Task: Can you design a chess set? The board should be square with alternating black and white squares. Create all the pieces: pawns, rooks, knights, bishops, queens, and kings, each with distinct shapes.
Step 3369:
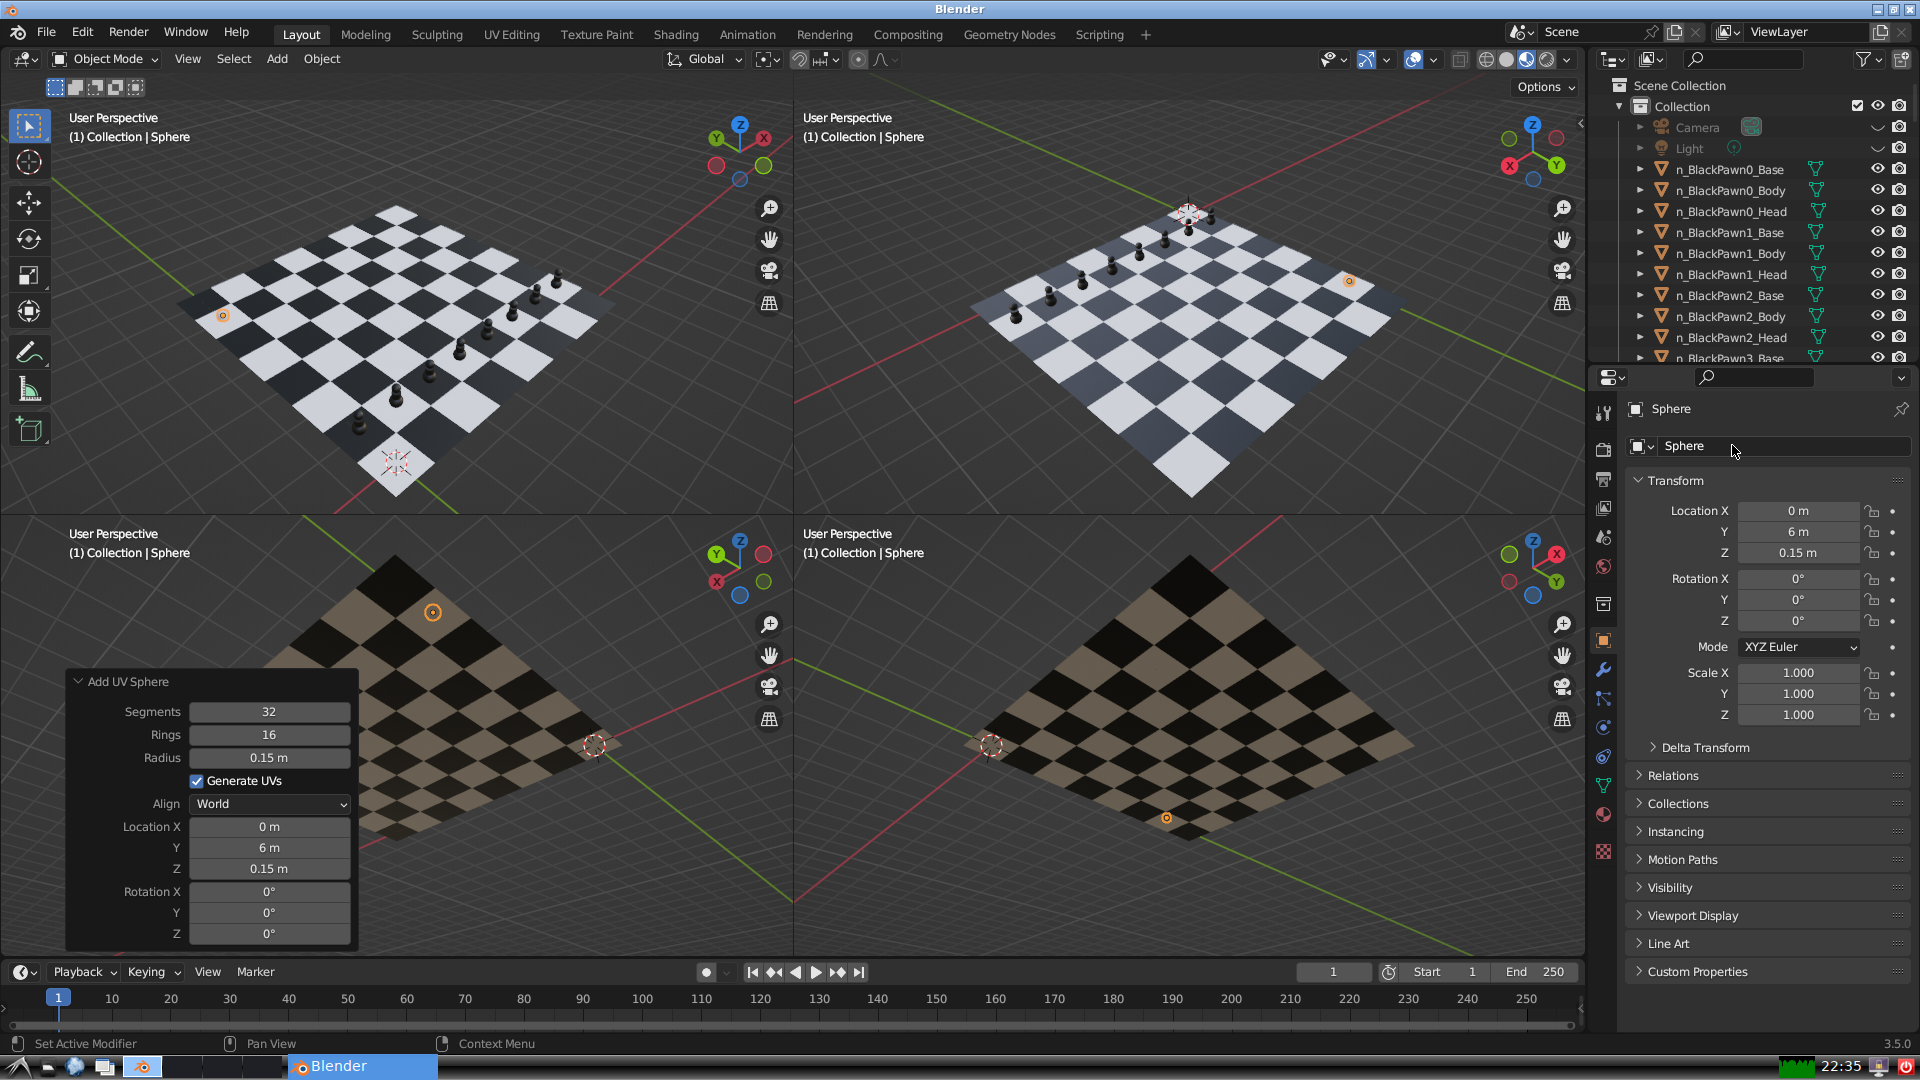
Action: click: no